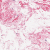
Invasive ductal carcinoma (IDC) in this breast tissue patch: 0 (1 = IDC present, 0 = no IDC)